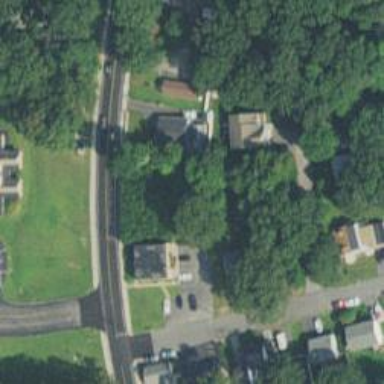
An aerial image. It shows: Service road.